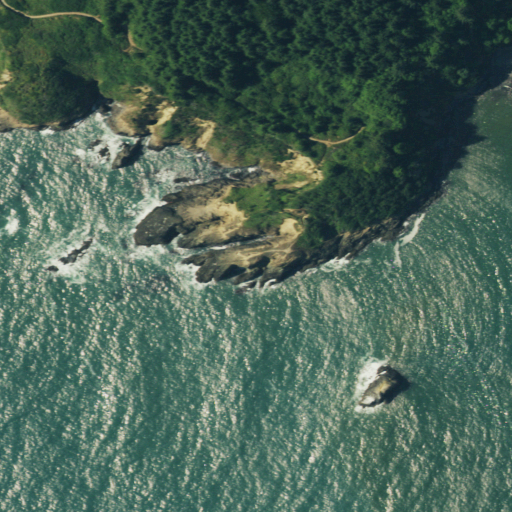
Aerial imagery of cape in California named Omenoku Point containing open water, evergreen forest, barren land, shrub, open development, low intensity development, medium intensity development, and woody wetlands